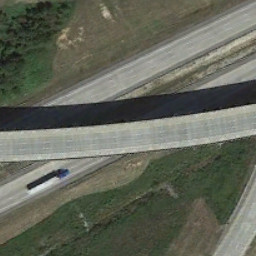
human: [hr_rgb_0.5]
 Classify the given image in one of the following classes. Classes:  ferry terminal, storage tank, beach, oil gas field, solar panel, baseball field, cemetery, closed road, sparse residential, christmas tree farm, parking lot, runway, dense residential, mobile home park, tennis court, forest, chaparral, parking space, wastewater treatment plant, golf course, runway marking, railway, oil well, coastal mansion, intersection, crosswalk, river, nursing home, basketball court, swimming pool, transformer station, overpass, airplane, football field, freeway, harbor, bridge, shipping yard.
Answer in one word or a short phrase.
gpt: overpass